Question: I did this :

I would like display a header (e.g : 2013) with 2 colums (e.g : CA and Total) like here <URL>
In this example, you can see "" header with several columns.
Here is my javasript code :
'''
function fillDataTable2Years5(data) {
if ($("#table_campaigns").css("visibility") == "hidden")
$("#table_campaigns").css("visibility", "visible");
$('#table_campaigns').dataTable({
'aaData': data,
'aoColumns': [
{ "sTitle": "", "sCellType": "th", "fnCreatedCell": function (cell) { cell.scope = 'row'; } },
{ "sTitle": "2013 CA" },
{ "sTitle": "2013 Aantallen" },
{ "sTitle": "2014 CA" },
{ "sTitle": "2014 Aantallen" }
],
"iDisplayLength": 10,
"bJQueryUI": true,
"bDestroy": true,
"bPaginate": true,
"bLengthChange": false,
"bFilter": true,
"bSort": false,
"bInfo": false,
"bAutoWidth": false
});
}
'''
How could I do that?
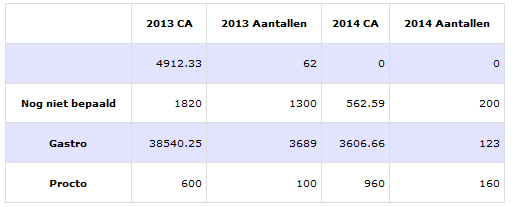
Answer: You can do that using Column Grouping in DataTables. See the link below: <URL>
This is done using the HTML colspan and rowspan attributes, as you can see by inspecting the src code of the example page. They dont seem to show you that explicitly in the content though.